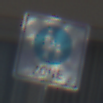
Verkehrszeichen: BeginnFussgaengerzone
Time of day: MorningAfternoon
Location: Outdoor (Urban)
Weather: Clear
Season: NotSpecified
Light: Natural